Question: I have table in Sheet1. I can sum up all numeric data of a certain Country.
However I wanted only to sum-up to numbers with the same date.
I have ComboBox for the date. So for example If I choose July 1, it will only add those numbers in July 1.
My desired result if I choose July 1 is the following:
America 24
Brazil 56
Canada 68
### screenshot

### My code:
'''
Private Sub ComboBox1_Change()
Dim a As Long
Dim b As Long
Dim c As Long
Dim lastrow As Long
a = 0
b = 0
c = 0
lastrow = Sheet1.Cells(Rows.Count, 1).End(xlUp).Row
For i = 2 To lastrow
If Cells(i, 3) = "America" Then
a = Cells(i, 4) + a
ElseIf Cells(i, 3) = "Brazil" Then
b = Cells(i, 4) + b
ElseIf Cells(i, 3) = "Canada" Then
c = Cells(i, 4) + c
End If
Next i
'Range("A16") = a
txtAmerica.Value = a
txtBrazil.Value = b
txtCanada.Value = c
End Sub
Private Sub UserForm_Initialize()
ComboBox1.List = Sheets("Sheet1").Range("G1:G10").Value
End Sub
'''
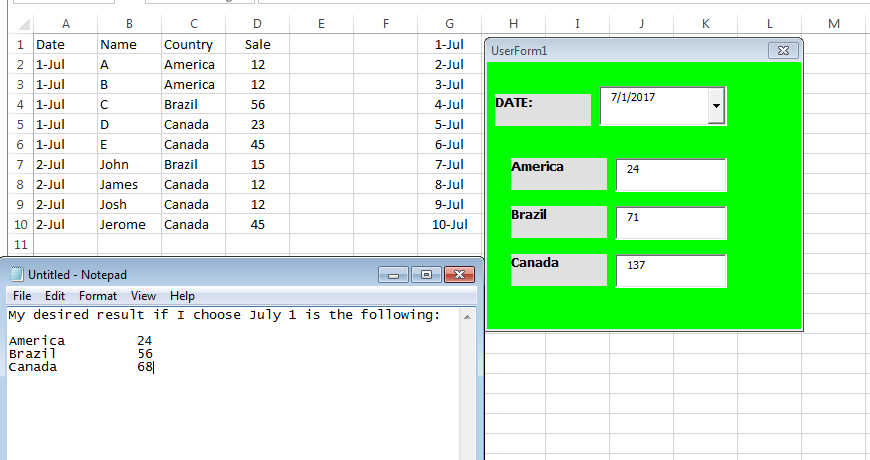
Answer: Assuming the values in column A are dates, and also assuming your locale is using a mm/dd/yyyy date format, this is as simple as just wrapping your summation code in an 'If' statement that checks the date:
'''
For i = 2 To lastrow
If Cells(i, "A").Value = CDate(ComboBox1.Value) Then
If Cells(i, 3) = "America" Then
a = Cells(i, 4) + a
ElseIf Cells(i, 3) = "Brazil" Then
b = Cells(i, 4) + b
ElseIf Cells(i, 3) = "Canada" Then
c = Cells(i, 4) + c
End If
End If
Next i
'''